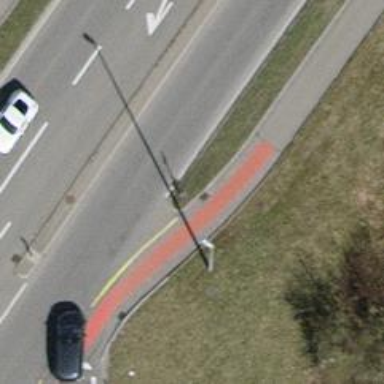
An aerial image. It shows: Primary road with asphalt surface.